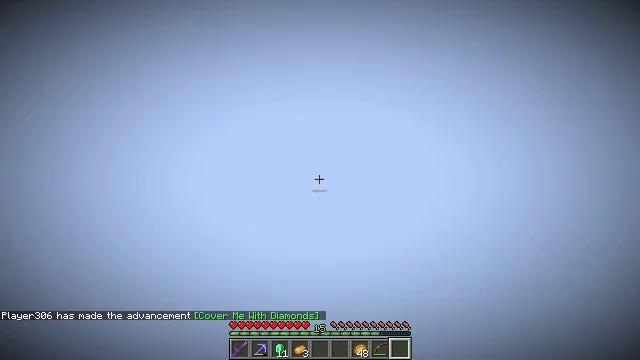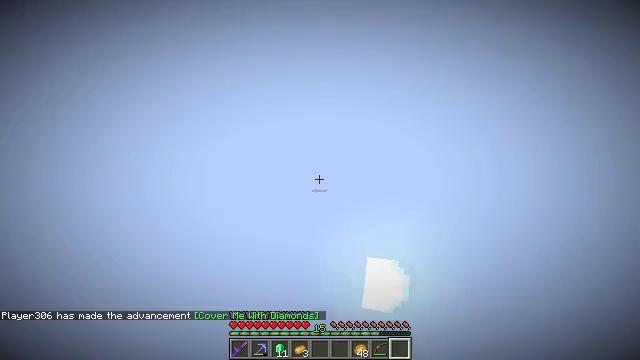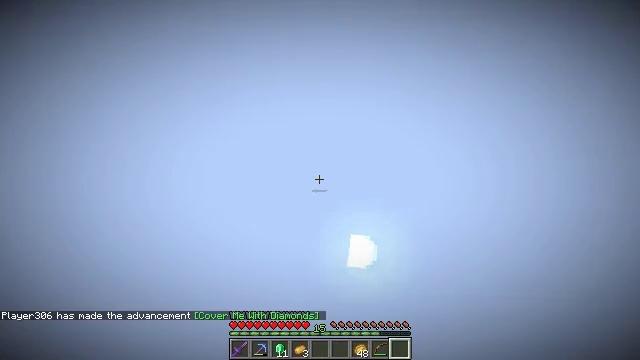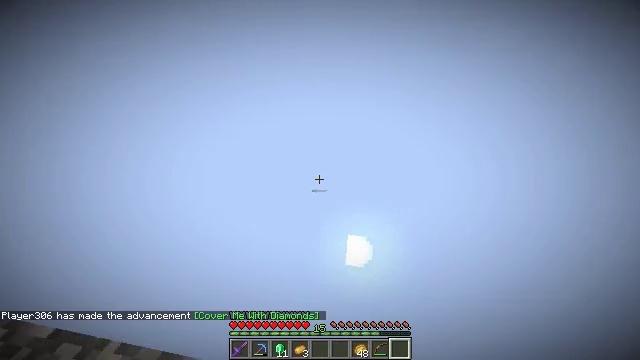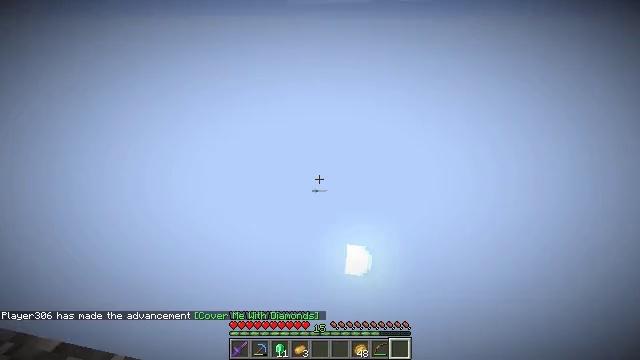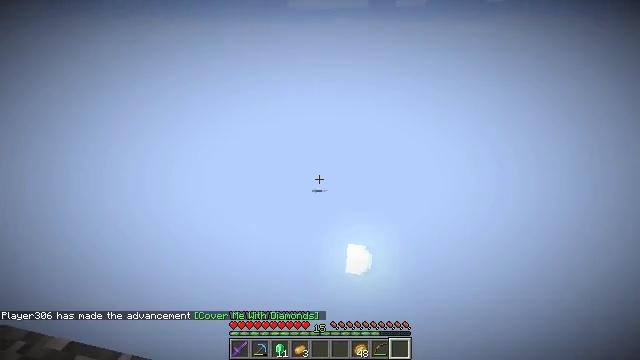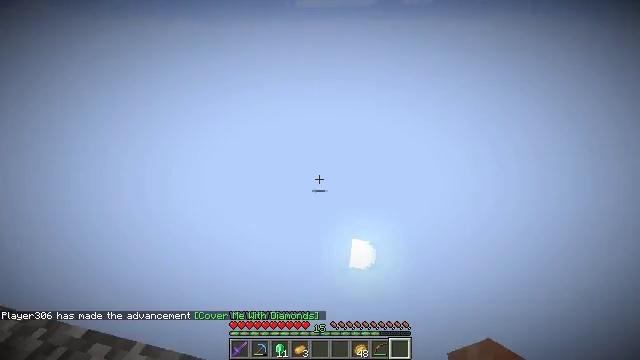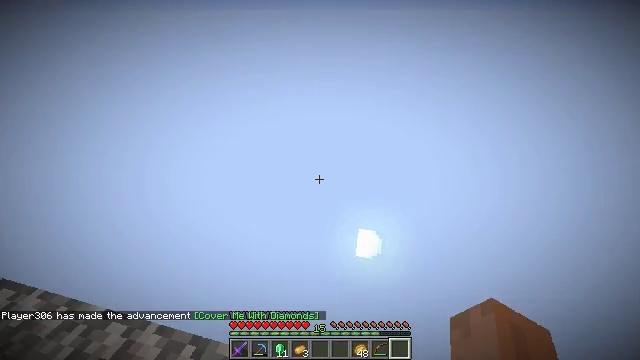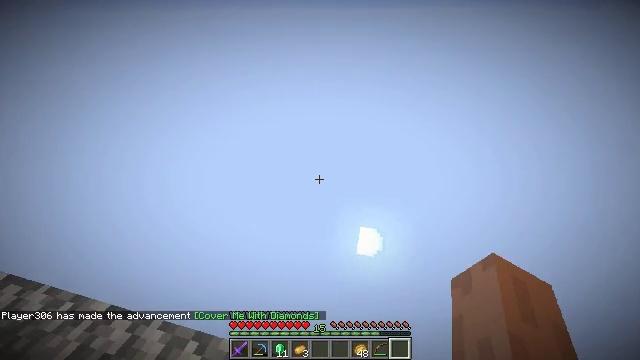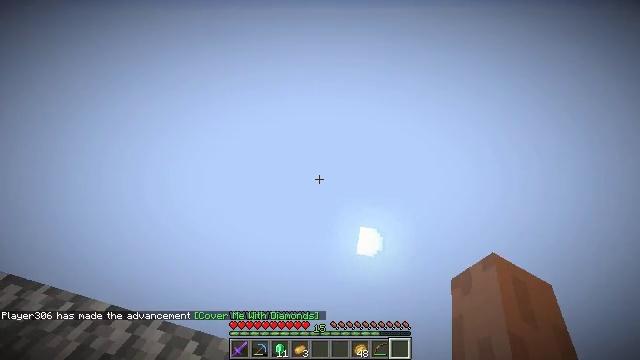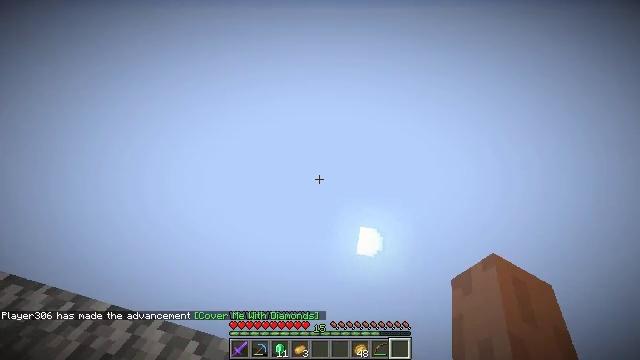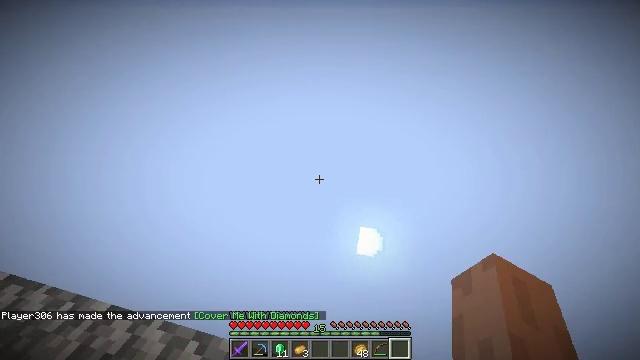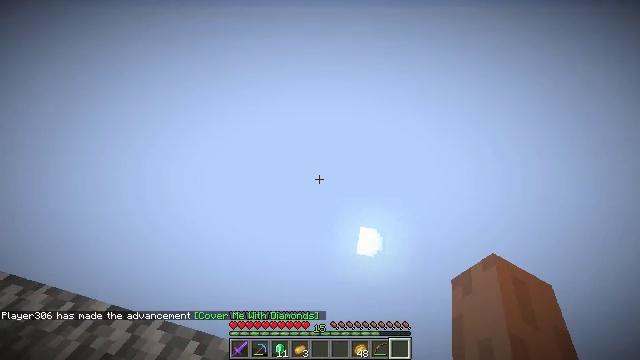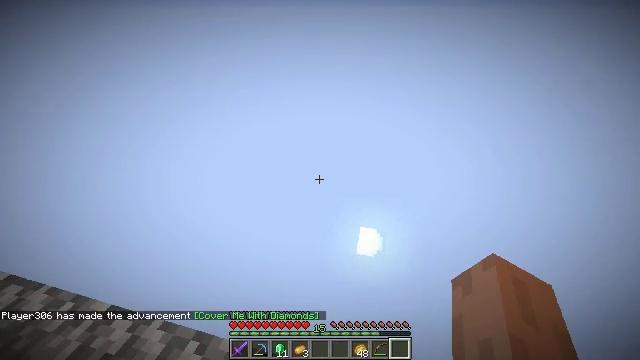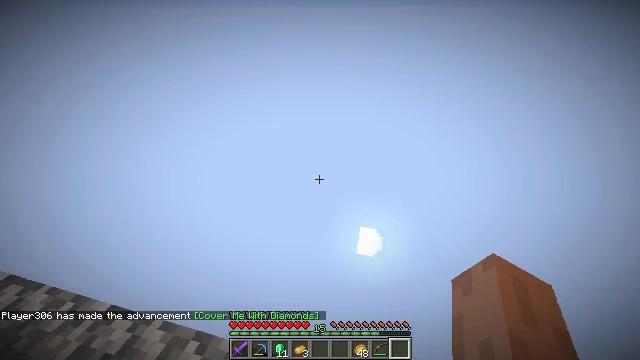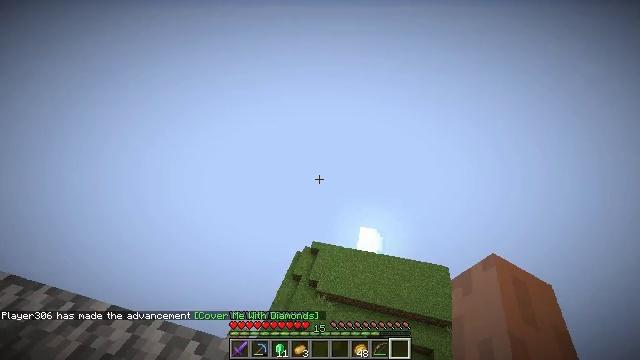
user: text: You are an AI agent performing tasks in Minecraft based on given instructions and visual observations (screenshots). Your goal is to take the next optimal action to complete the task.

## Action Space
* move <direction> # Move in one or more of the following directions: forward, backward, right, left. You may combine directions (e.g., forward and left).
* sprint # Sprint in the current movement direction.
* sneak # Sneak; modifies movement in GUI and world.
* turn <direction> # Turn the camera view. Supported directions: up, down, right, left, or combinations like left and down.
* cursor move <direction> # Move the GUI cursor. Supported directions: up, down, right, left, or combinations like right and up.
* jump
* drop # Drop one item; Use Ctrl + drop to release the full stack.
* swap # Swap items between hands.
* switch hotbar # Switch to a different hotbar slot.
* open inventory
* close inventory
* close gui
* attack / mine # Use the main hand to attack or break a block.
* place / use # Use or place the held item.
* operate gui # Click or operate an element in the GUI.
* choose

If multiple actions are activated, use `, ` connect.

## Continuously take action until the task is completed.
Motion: motion action
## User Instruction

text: Break the cobblestone to create a path.
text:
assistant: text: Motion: no_op
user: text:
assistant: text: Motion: turn up
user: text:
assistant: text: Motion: turn up
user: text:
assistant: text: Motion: turn up
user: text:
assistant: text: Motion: no_op
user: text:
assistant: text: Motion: turn left
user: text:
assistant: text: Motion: turn left and down
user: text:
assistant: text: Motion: no_op
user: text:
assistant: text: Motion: no_op
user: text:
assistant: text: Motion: no_op
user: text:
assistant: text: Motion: no_op
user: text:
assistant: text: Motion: no_op
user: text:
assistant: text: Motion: no_op
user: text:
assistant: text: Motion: no_op
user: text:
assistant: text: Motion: no_op
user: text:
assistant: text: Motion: no_op
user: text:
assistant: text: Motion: no_op
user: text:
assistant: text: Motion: turn left
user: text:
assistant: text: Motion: turn left
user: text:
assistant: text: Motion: turn left
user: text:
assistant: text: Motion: turn left
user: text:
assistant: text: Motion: turn left
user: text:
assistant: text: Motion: turn left
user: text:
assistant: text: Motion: turn left
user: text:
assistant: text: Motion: turn left
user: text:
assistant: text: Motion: turn left
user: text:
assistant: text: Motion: turn left
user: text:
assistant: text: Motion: turn left
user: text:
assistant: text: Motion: no_op
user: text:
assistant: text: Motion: no_op